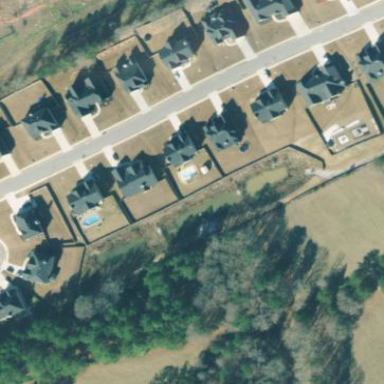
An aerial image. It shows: Residential area composed of single-family homes.